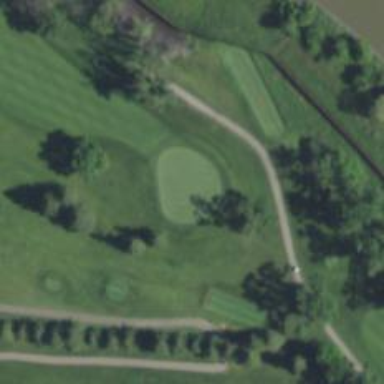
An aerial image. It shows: View of golf hole.